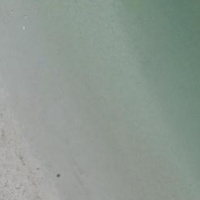
EUNIS habitat code: 14
Species observed at this site:
Phalacrocorax carbo